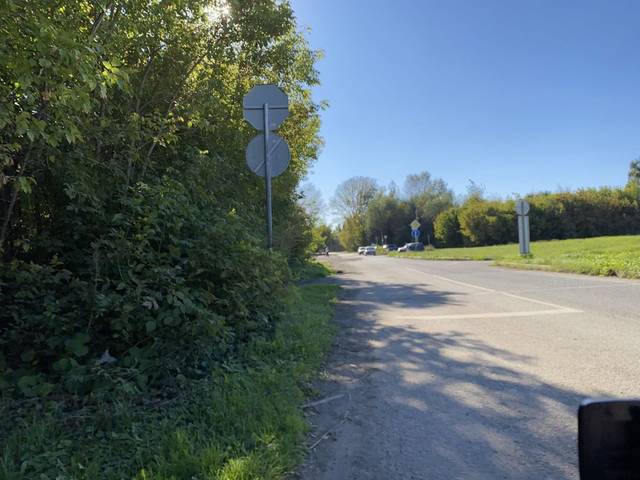
Region: Russia
Coordinates: 56.643, 47.915